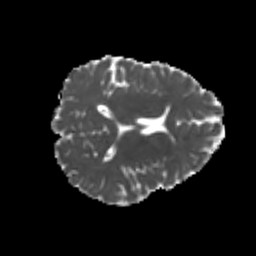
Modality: MD
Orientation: axial
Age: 21
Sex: male
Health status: healthy
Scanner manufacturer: philips
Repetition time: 7.389 s
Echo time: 0.08599 s